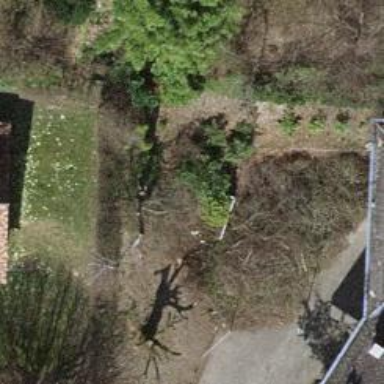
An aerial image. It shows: Garden with deciduous broadleaved trees.